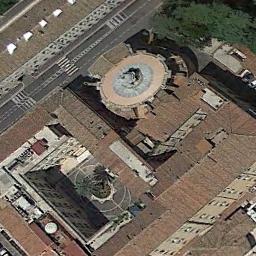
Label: church